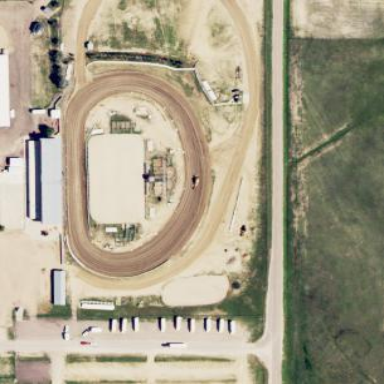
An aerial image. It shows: Dirt raceway for motor sports.